Interaction volume radius: 5 \u00c5
Interaction volume height: 20 \u00c5
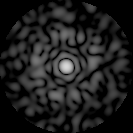
Disorder parameter: 0.8372